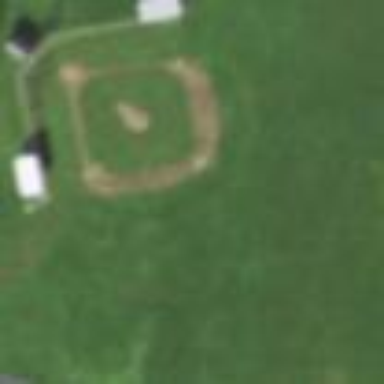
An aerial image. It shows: Baseball pitch for leisure land.